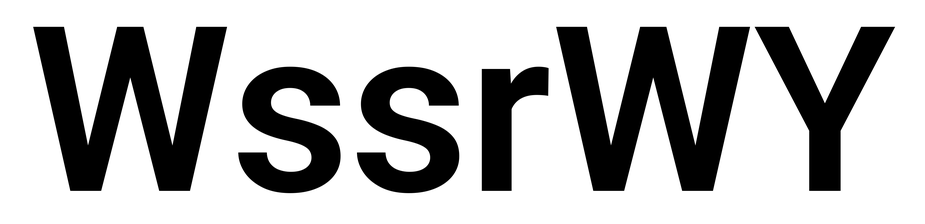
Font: Roboto_SemiBold